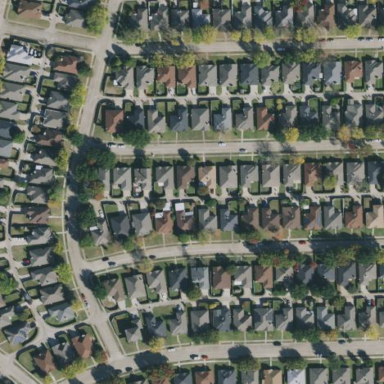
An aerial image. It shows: Neighborhood.